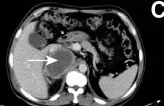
(A-D) Abdominal plain CT: right retroperitoneal cystic solid space-occupying lesion (arrow).
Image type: radiology (ct)